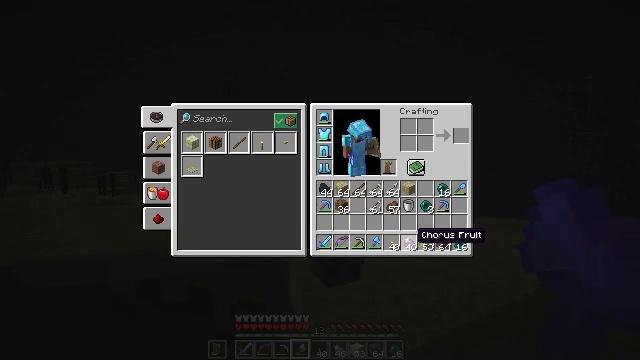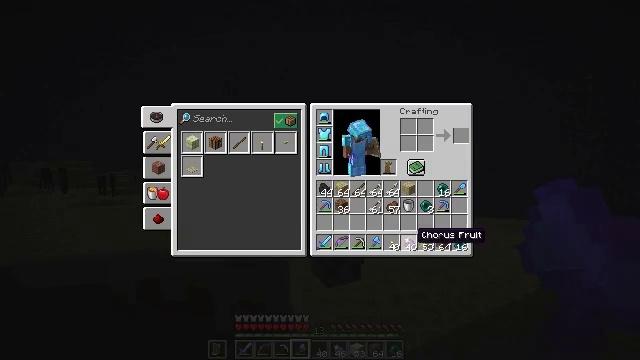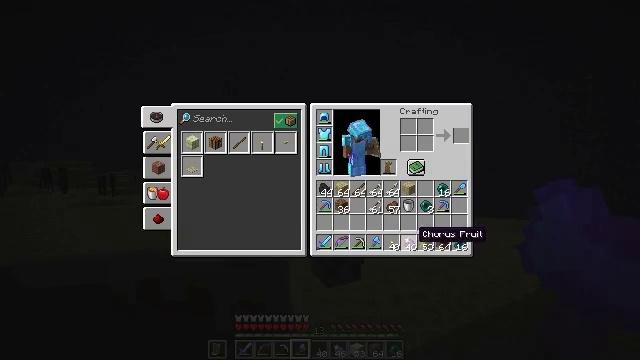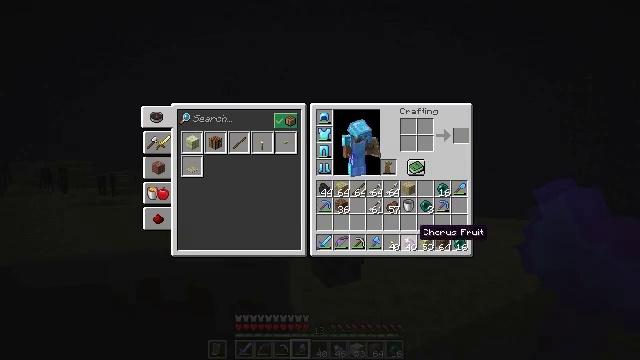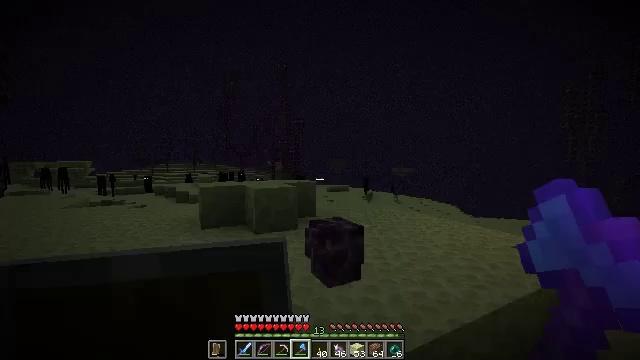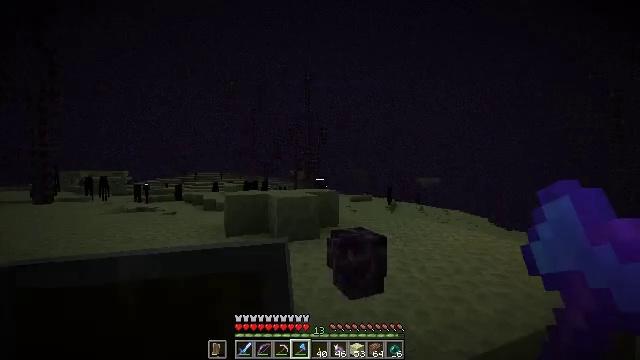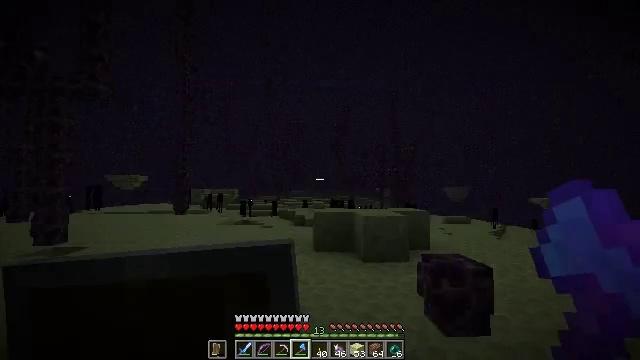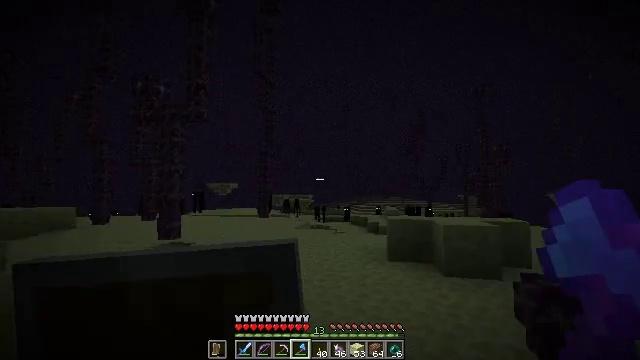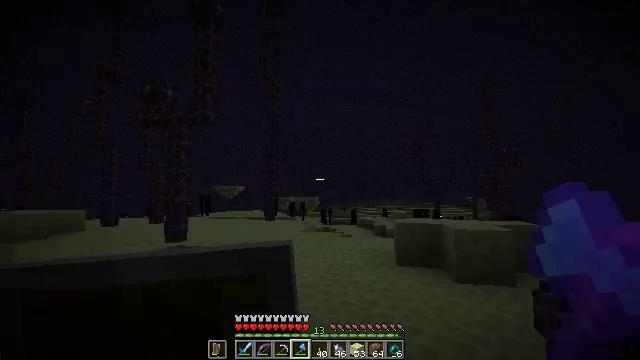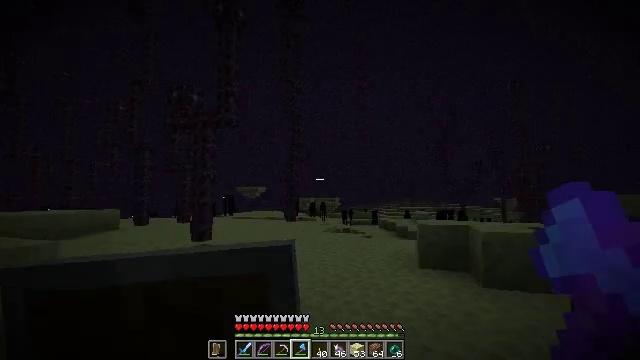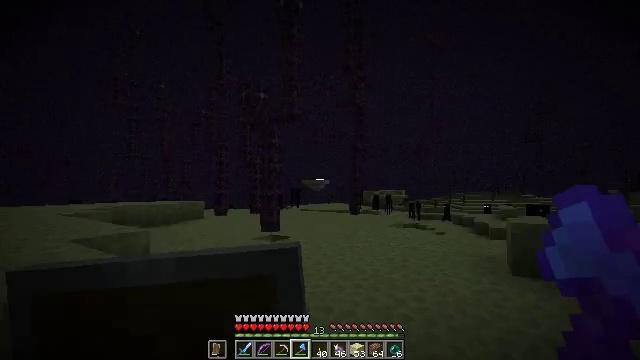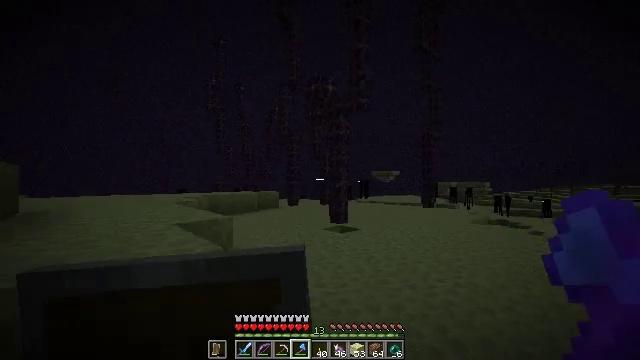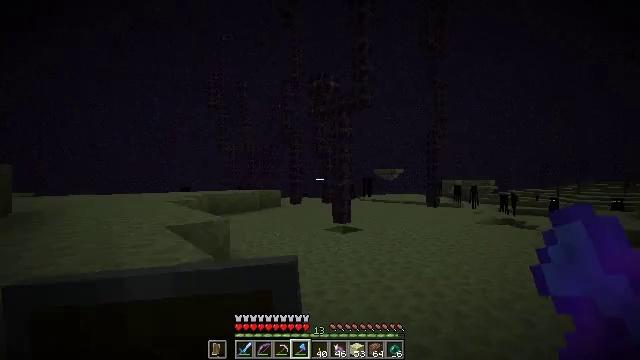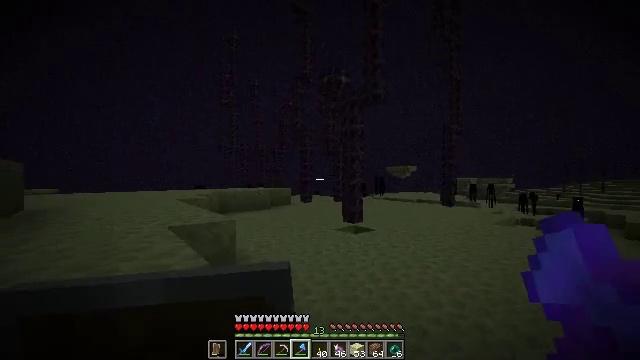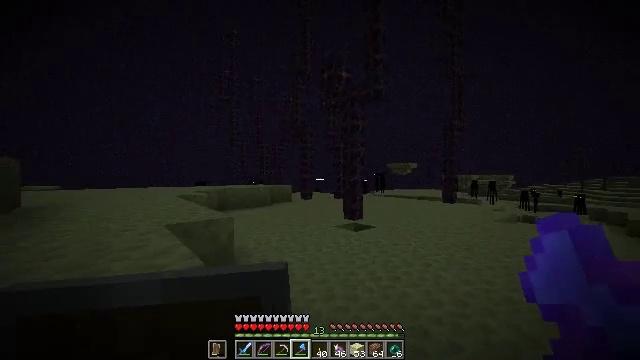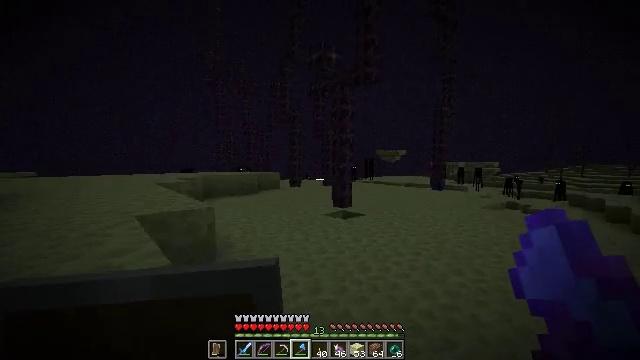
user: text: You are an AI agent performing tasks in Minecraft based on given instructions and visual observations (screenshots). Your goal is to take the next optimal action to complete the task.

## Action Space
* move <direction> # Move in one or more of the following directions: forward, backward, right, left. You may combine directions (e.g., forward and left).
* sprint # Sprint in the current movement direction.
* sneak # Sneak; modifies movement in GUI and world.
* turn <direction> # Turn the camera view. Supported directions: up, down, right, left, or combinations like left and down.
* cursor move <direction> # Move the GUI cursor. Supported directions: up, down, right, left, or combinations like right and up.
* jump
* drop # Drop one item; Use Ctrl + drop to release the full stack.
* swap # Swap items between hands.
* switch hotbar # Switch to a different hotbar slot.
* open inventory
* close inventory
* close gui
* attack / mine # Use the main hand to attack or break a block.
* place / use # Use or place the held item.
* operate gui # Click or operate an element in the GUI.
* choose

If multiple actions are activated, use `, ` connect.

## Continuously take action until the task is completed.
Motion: motion action
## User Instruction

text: Destroy the chorus plant to collect it.
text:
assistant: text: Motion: no_op
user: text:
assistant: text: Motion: no_op
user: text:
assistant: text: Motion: no_op
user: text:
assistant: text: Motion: no_op
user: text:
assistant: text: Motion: turn left and up
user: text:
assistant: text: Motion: turn left and up
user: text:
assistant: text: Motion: turn left and up
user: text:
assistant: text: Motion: move forward, turn left
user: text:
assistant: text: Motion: move forward, turn left
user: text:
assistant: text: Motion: move forward, turn left and down
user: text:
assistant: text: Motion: move forward, turn left and down
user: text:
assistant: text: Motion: move forward
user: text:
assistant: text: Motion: move forward, turn left
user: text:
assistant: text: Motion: move forward
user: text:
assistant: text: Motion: move forward, turn right and down
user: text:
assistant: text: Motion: move forward, turn right
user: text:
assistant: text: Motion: move forward, turn left
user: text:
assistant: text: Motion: move forward, turn left
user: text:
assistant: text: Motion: move forward, turn left
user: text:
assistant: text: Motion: move forward, turn left and up
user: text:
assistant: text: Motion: move forward, turn left and up
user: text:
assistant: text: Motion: move forward, turn left and up
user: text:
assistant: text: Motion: move forward, turn left and up, jump
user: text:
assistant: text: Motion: move forward, turn left and up, jump
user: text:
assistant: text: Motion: move forward, turn left, jump
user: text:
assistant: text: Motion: move forward, jump
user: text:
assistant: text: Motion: move forward, turn left
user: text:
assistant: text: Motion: move forward, turn left and up
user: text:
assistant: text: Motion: move forward
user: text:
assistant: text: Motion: move forward, turn right